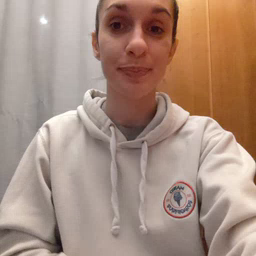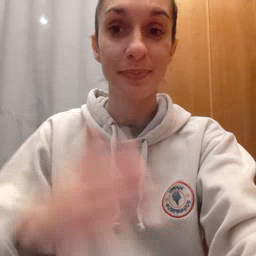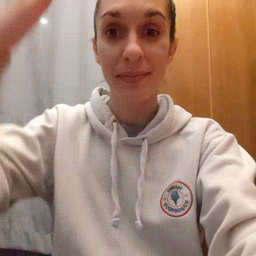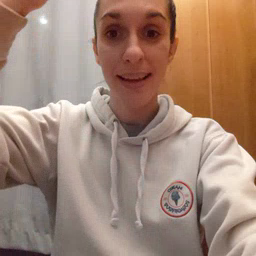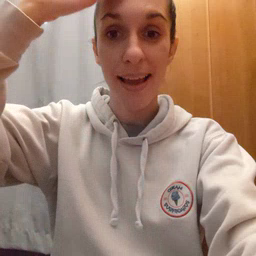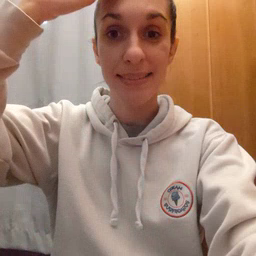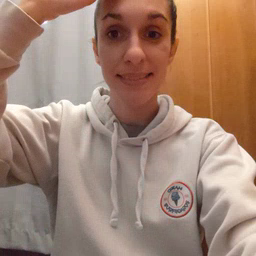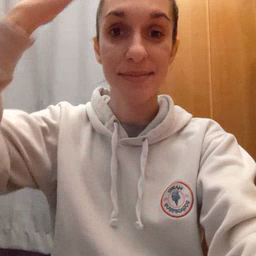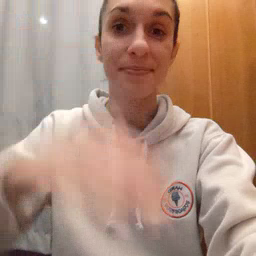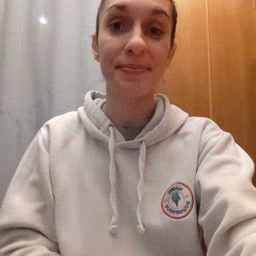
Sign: hat